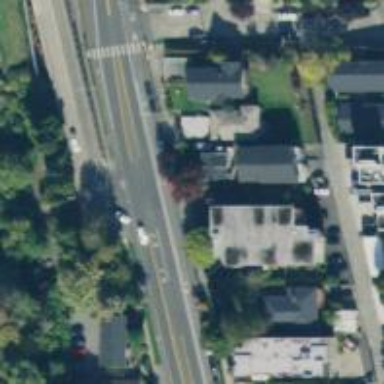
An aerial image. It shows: Secondary road with separate sidewalks.